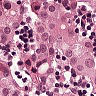
Metastatic tissue present: yes